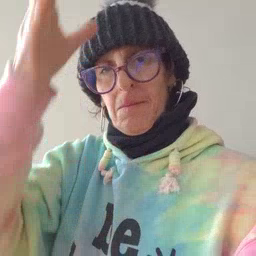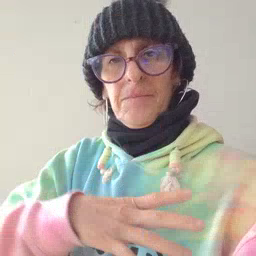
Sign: man